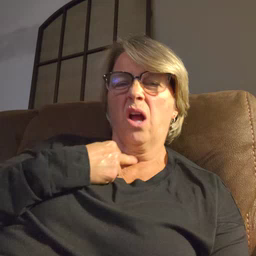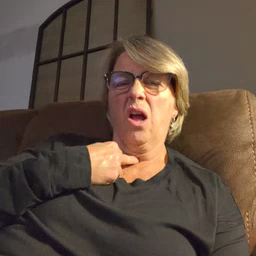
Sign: stuck